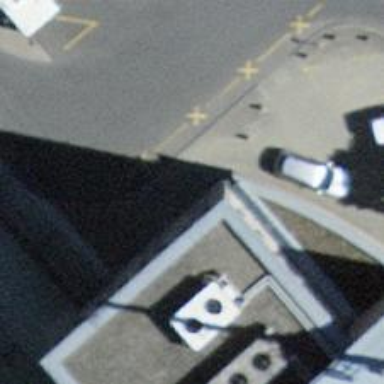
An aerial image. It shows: Taxi stand.